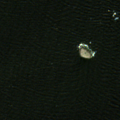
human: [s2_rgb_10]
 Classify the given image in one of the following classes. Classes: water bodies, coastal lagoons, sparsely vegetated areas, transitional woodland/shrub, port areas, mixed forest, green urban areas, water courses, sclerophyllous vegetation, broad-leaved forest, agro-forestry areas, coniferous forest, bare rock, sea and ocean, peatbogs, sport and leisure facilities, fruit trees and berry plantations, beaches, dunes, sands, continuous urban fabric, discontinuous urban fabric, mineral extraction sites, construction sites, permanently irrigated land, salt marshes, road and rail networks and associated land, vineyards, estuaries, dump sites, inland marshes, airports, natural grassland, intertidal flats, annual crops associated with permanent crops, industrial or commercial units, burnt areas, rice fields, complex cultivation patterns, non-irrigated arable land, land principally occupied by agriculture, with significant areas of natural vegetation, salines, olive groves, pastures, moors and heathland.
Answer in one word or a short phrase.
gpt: sea and ocean